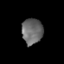
Tissue: lung
Cell type: Epithelial cells
Senescence score: 0.2271
Nuclear area (px): 527
Mean DAPI intensity: 105.154